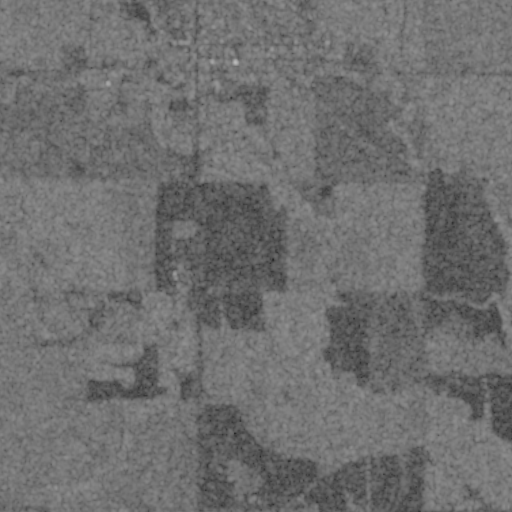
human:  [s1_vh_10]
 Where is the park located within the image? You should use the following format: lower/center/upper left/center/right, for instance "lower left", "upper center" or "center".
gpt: The park is located in the upper left of the image.
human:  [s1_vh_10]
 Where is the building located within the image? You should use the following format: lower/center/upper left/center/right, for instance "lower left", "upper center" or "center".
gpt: The building is located in the upper of the image.
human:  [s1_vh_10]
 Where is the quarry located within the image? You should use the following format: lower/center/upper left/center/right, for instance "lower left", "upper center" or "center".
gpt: There is no quarry in the image.

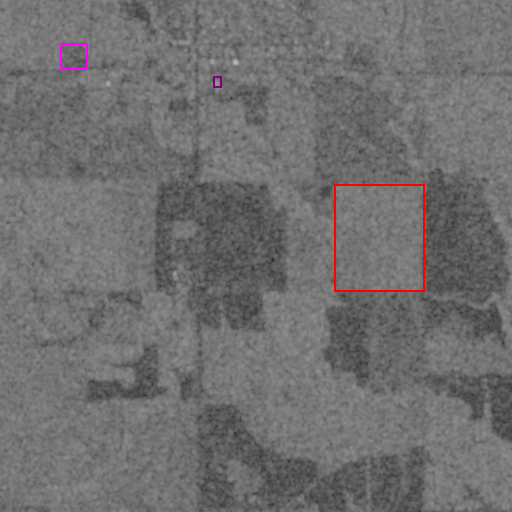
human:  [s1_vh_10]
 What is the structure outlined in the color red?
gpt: The structure outlined in red is a crop field.
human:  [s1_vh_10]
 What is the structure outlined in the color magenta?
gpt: The structure outlined in magenta is a park.
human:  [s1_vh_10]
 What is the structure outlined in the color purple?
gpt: The structure outlined in purple is a building.
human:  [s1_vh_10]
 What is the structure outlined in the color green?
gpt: There is no green outline.